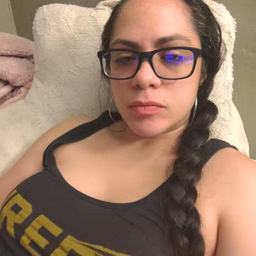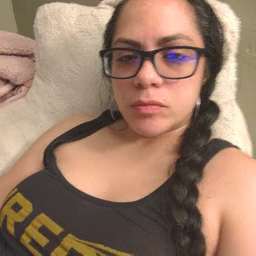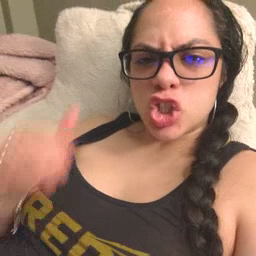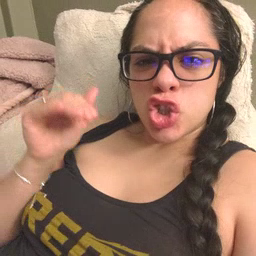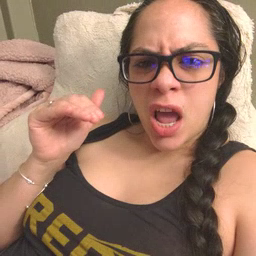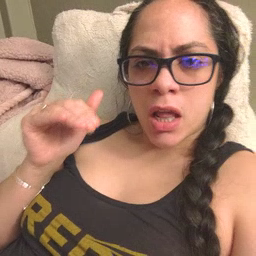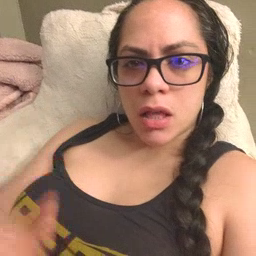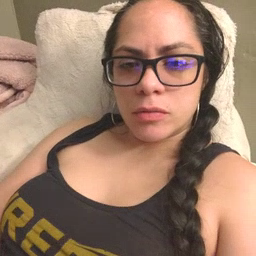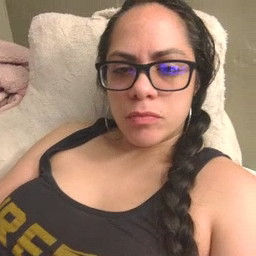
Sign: child